Question: In my 'UITableViewCell' I have a 'UIButton' which represents a phone that when the user touches is suppose to call the phone number specified with the specific object in the table cell.

Since I will have multiple buttons and each button will have a specific phone number I am trying to set the 'tag' property on the 'UIButton' to the current 'indexPath.row', however it works for the first 6 cells but when the cells start being reused the tag just goes back to 0 for all the buttons. I am setting the button's tag outside of the reuse block which I thought should be the proper way to do this in order to identify each unique cell.
For testing, I also set the 'cell.tag' property to the 'indexPath.row' and it works perfectly, so it certainly is isolated to the UIButton. Any ideas on what I might be doing wrong?
'''
- (UITableViewCell *)tableView:(UITableView *)tableView cellForRowAtIndexPath:(NSIndexPath *)indexPath
{
static NSString *SchoolCellIdentifer = @"SchoolCellIdentifier";
SchoolInfoItem *item = [self.schoolArray objectAtIndex:indexPath.row];
UITableViewCell *cell = [tableView dequeueReusableCellWithIdentifier:SchoolCellIdentifer];
// If the cell doesn't existing go ahead and make it fresh.
if (cell == nil)
{
// Begin Phone button view
UIButton *phoneButton = [[UIButton alloc] initWithFrame:CGRectMake(67, 70, 35, 35)];
phoneButton.tag = 80;
UIImageView *phoneView = [[UIImageView alloc] initWithImage:[UIImage imageNamed:@"phone-icon.png"]];
phoneView.frame = CGRectMake(2.5, 2.5, 30, 30);
[phoneButton addSubview:phoneView];
[cell.contentView addSubview:phoneButton];
}
cell.tag = indexPath.row;
phoneButton = (UIButton *) [cell viewWithTag:80];
[phoneButton addTarget:self action:@selector(callPhoneNumber:) forControlEvents:UIControlEventTouchUpInside];
phoneButton.tag = cell.tag;
NSLog(@"phoneButton tag: %d", phoneButton.tag);
NSLog(@"cell tag:%d", cell.tag);
return cell
}
'''
Here is the method for the TouchEvent:
'''
- (void) callPhoneNumber:(id)sender
{
UIButton *button = (UIButton *) sender;
SchoolInfoItem *schoolItem = [self.schoolArray objectAtIndex:button.tag];
NSLog(@"tag at: %d", button.tag);
if ([schoolItem.MainPhone length] != 0)
{
NSString *URLString = [@"tel://" stringByAppendingString:schoolItem.MainPhone];
NSURL *URL = [NSURL URLWithString:URLString];
NSLog(@"%@", URL);
[[UIApplication sharedApplication] openURL:URL];
}
}
'''
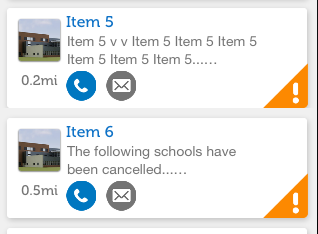
Answer: Tags really aren't the right way to handle this. You'd be best to subclass UITableViewCell with a attribute of MyPerson. Like this:
'''
@interface MyPerson : NSObject
@property (...) NSString *phoneNumber;
@property (...) NSString *emailAddress;
@end
@interface MyPersonCell : UITableViewCell
@property (readwrite) MyPerson *person;
- (IBAction) callPhoneNumber;
- (IBAction) sendEmail;
@end
'''
Then in your 'tableView:cellForRowAtIndexPath:' implementation you configure the cell as
'''
cell.person = [get person from datasource for section+row];
'''
Additionally, the UIButton actions link to the cell itself (as implied by the code above) or to the table view controller itself.
If you use Xcode storyboards you'll want to use 'prototype cells', configure with 'MyPersonCell', add a 'UIButton' and link the button action to the cell.